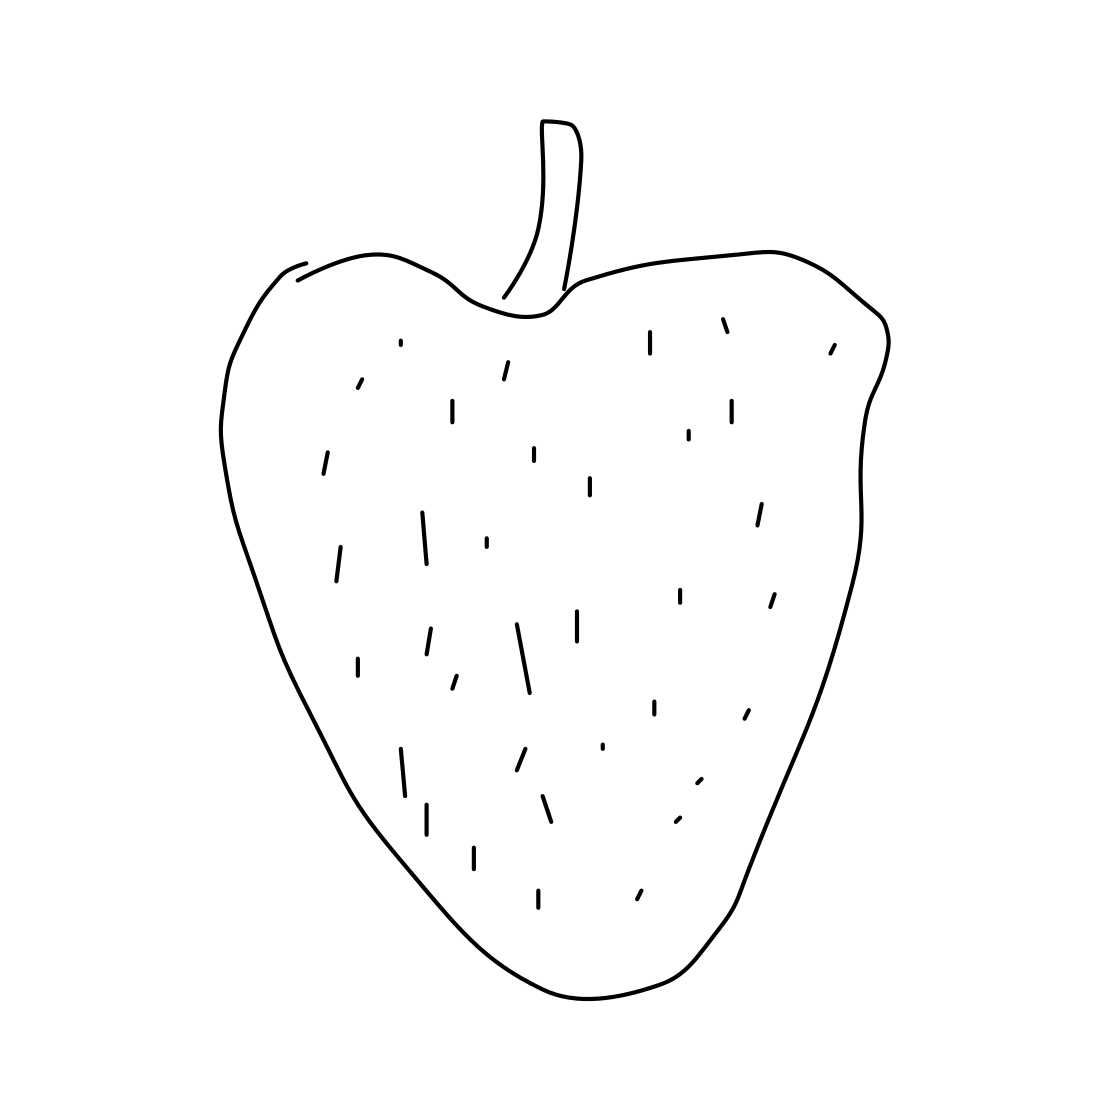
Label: strawberry